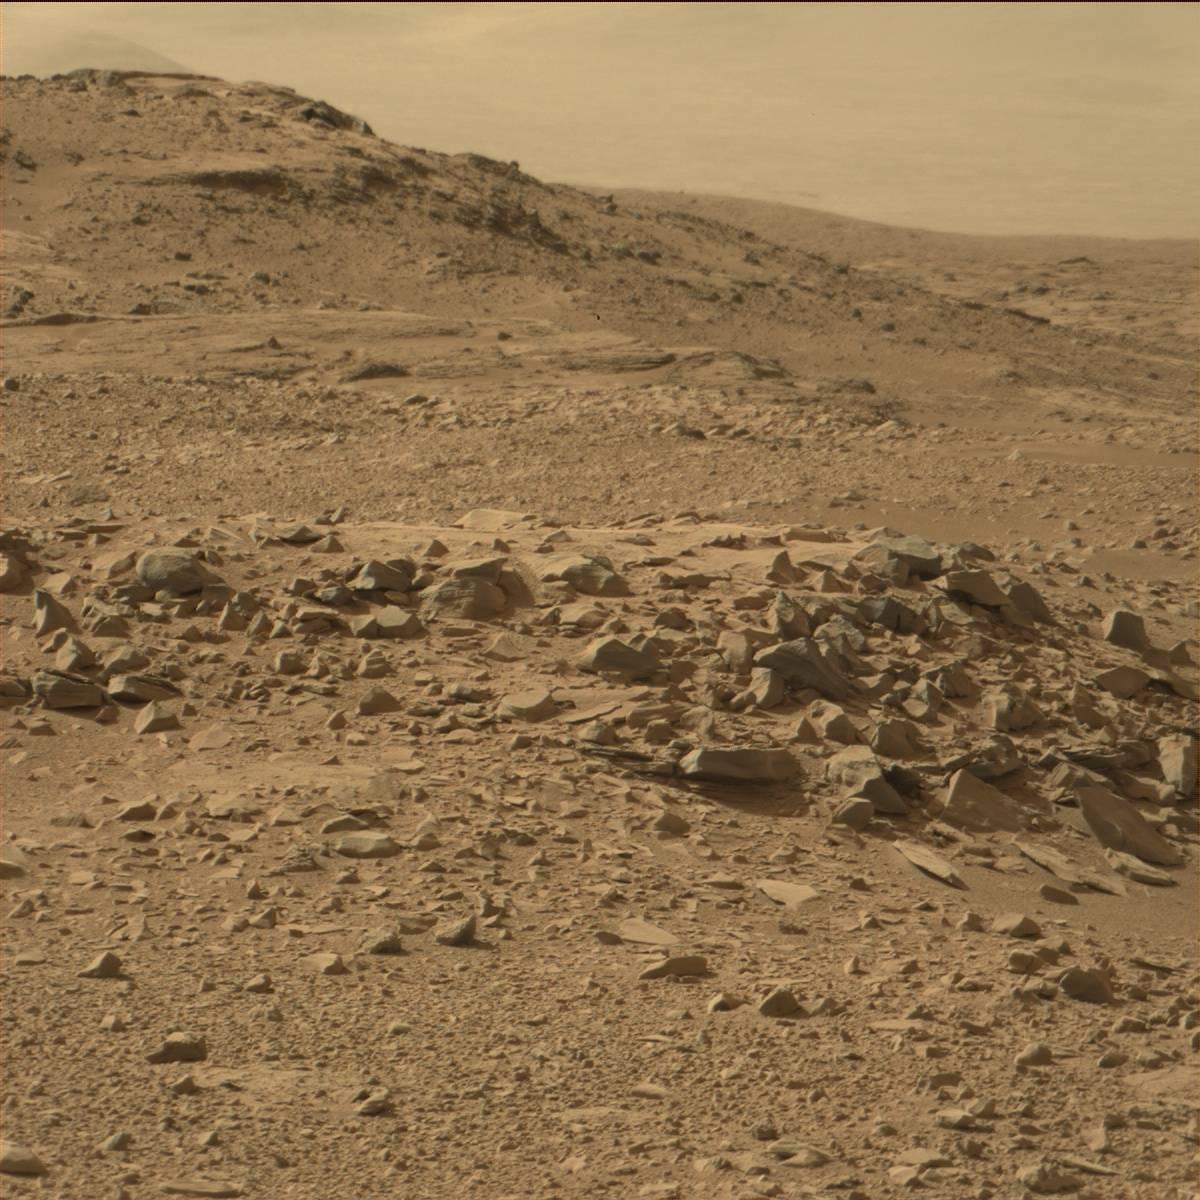
Terrain classes present: Bedrock, Ridge, Rock, Sand / Soil